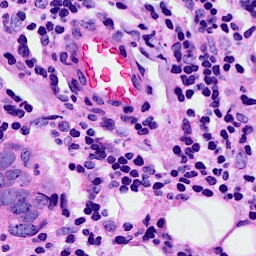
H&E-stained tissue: Breast